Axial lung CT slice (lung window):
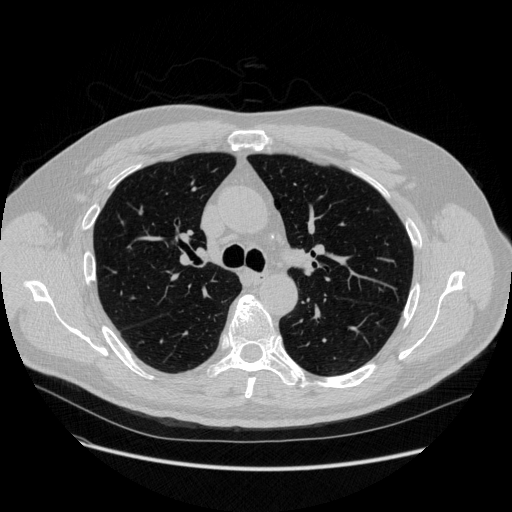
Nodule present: no